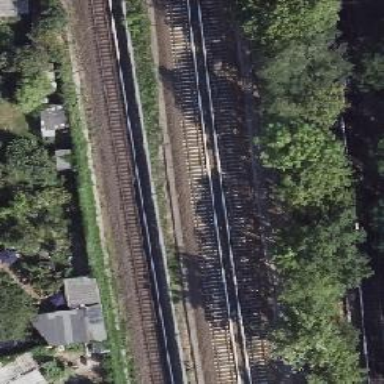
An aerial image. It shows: Electrified light rail railway.